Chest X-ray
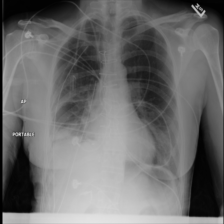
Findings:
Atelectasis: positive
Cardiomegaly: negative
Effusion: positive
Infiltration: negative
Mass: negative
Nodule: negative
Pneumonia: negative
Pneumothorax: negative
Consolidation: negative
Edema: negative
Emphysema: negative
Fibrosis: negative
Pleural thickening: negative
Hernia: negative